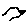
Label: bird